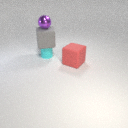
large gray rubber cube above small cyan rubber cylinder